Question: I just need a spinner which is like in Web. Is is possible to do? I've searching for below sample image. I just googling that, but i got only spinners like iPhone. How to do like in below image? Anyone guide me?

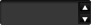
Answer: First link on a google search for custom spinner... <URL>